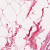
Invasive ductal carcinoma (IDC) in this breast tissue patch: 0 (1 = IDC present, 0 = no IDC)